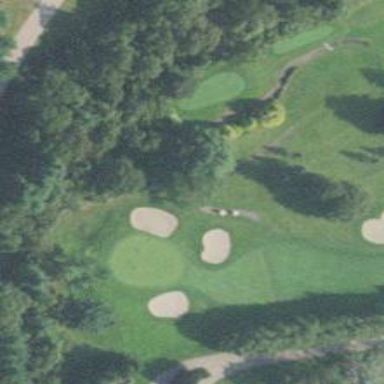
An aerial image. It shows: Path for both road and golf.